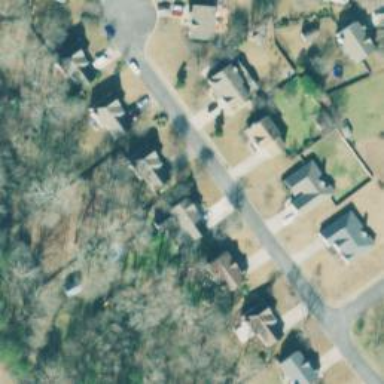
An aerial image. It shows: Residential road.